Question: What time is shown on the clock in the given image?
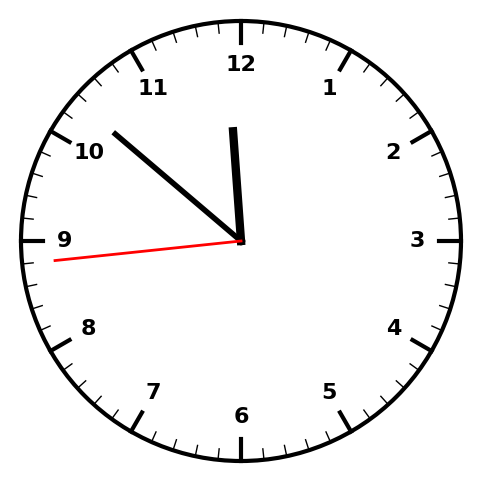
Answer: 11:51:44